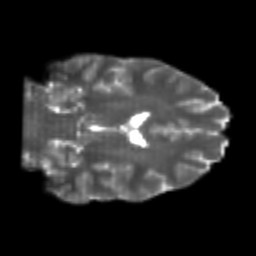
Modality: T2w
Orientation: coronal
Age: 21
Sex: male
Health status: healthy
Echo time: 0.074 s